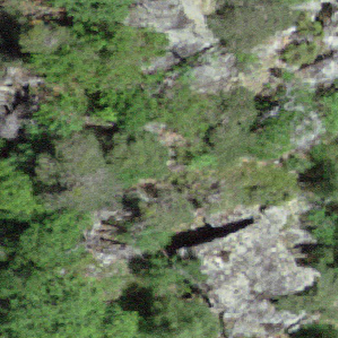
Label: bouldering_area